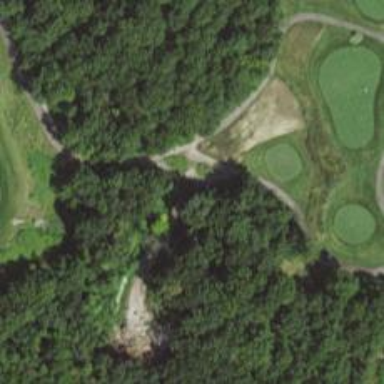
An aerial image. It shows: Path designated for golf carts.